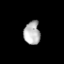
Tissue: lung
Cell type: Others
Senescence score: 0.09762
Nuclear area (px): 367
Mean DAPI intensity: 180.559